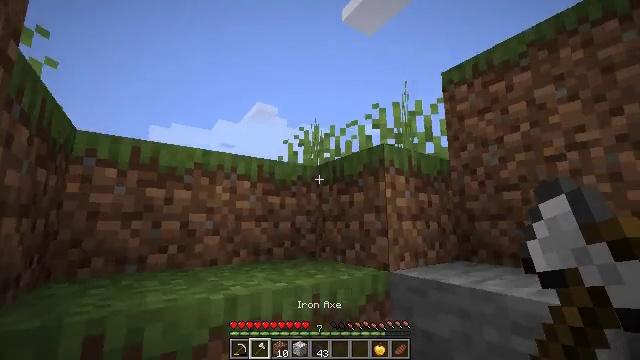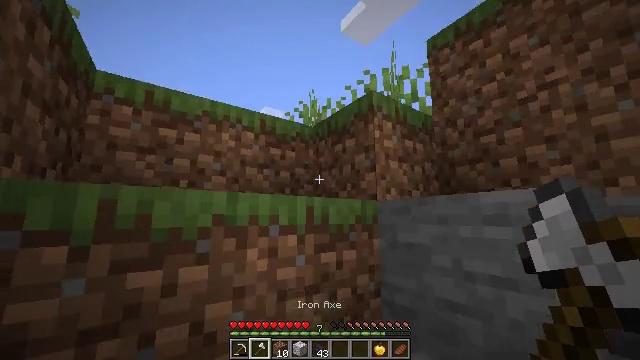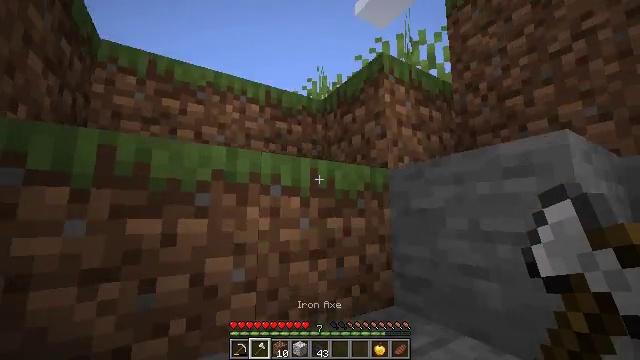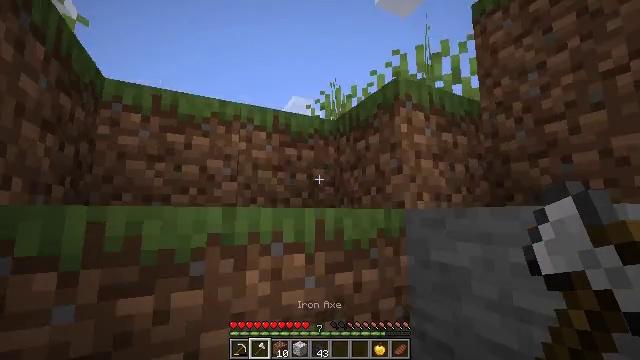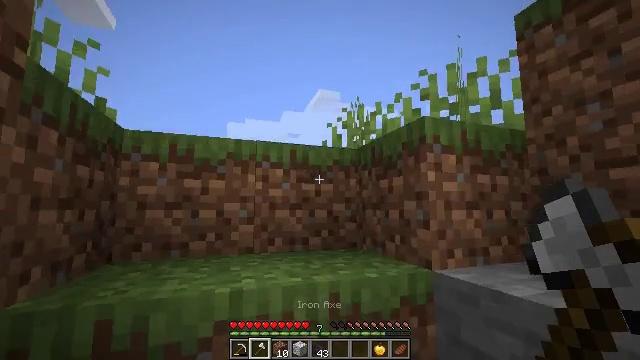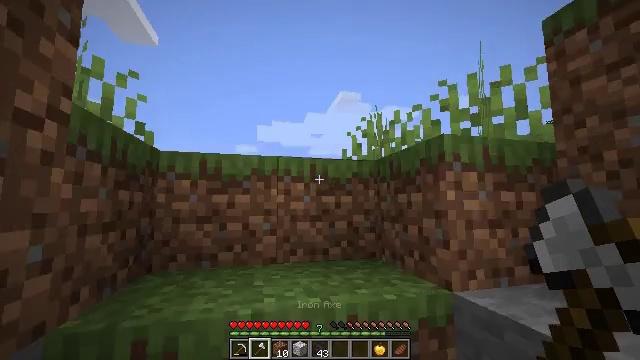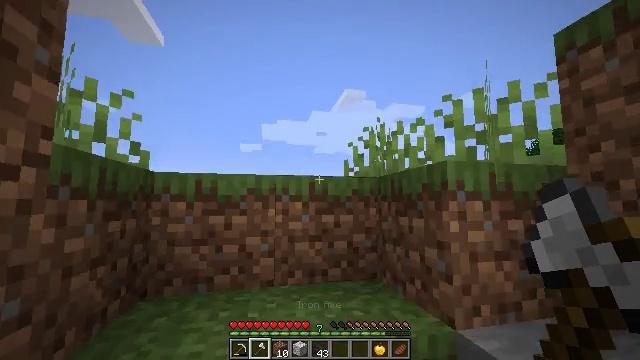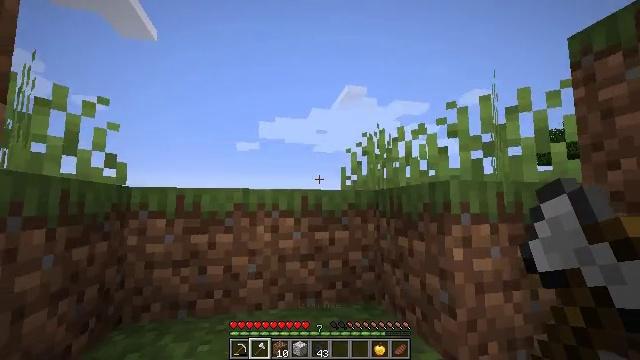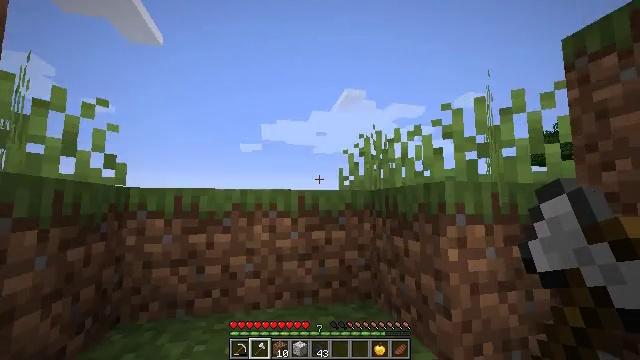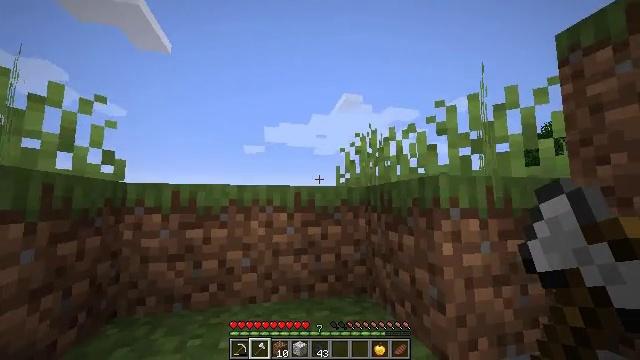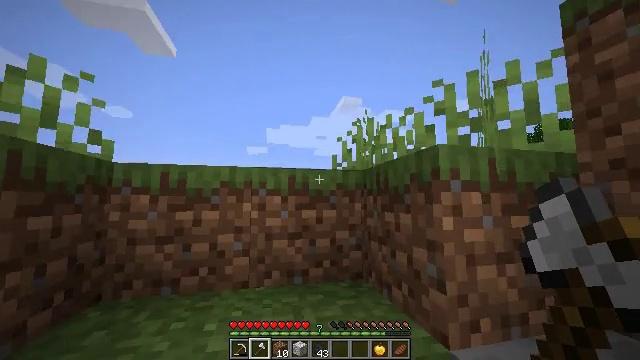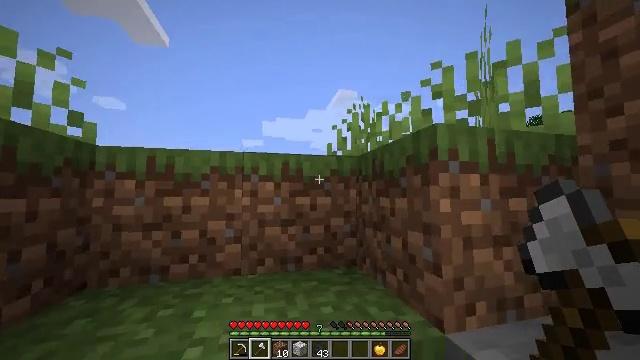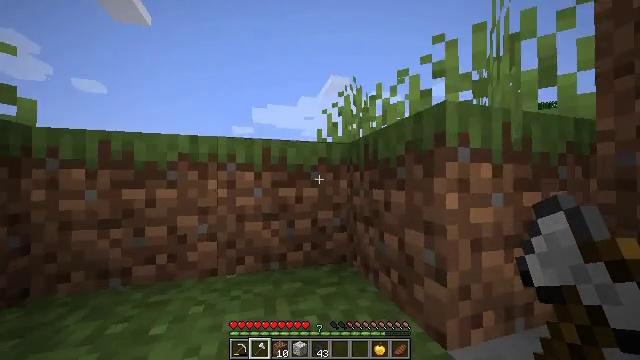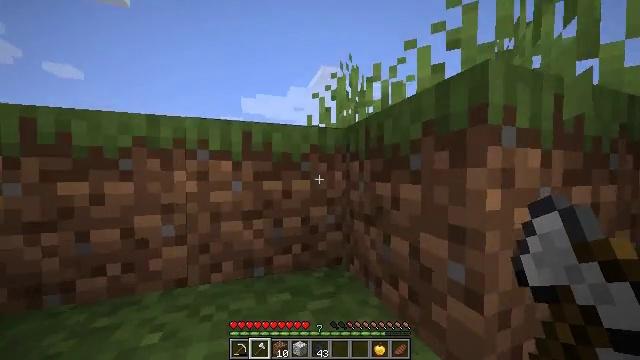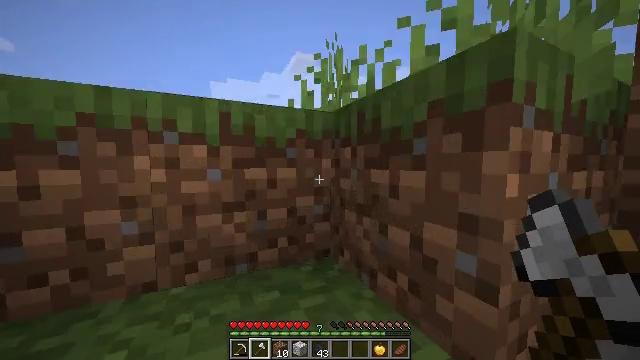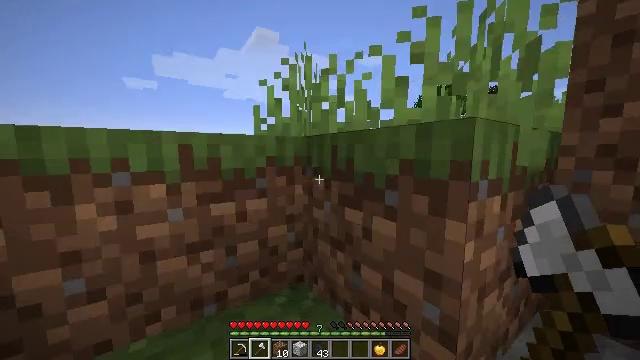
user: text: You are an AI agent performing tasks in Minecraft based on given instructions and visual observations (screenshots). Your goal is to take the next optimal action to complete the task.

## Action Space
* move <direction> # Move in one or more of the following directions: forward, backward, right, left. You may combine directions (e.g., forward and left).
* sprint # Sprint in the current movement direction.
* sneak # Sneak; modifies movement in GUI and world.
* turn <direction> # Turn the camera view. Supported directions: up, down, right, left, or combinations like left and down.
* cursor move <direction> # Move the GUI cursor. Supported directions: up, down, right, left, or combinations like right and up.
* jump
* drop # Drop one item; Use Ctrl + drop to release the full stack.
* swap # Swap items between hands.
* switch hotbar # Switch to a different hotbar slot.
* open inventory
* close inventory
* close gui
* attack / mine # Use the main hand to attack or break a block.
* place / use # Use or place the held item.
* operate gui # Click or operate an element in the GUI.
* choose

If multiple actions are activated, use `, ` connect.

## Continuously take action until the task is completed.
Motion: motion action
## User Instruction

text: Kill the cod.
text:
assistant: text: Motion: move forward, sprint, jump
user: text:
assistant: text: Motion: move forward, sprint, turn left and down, jump
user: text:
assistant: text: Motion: move forward, sprint, turn left, jump
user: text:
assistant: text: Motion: move forward, sprint, turn left and down
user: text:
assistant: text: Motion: move forward, sprint, turn left
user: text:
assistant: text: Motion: move forward, sprint, turn left
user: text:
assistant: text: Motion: move forward, sprint
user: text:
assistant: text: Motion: move forward, sprint, jump
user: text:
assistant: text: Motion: move forward, sprint, jump
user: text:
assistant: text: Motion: move forward, sprint, jump
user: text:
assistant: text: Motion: move forward, sprint, turn right and down
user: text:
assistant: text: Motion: move forward, sprint, turn right and down
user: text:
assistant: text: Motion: move forward and move left, sprint, turn right and down
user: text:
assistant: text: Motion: move forward and move left, sprint, turn right and down
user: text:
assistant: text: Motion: move forward and move left, sprint, turn right and down, jump
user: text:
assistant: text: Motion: move forward and move left, sprint, turn right and down, jump
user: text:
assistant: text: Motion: move forward and move left, sprint, turn right and down, jump
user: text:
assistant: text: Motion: move forward and move left, sprint, turn right and down, jump
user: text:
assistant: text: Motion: move forward and move left, sprint, turn right
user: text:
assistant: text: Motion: move forward and move left, sprint, turn right
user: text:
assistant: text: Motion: move forward and move left, sprint, turn right, jump
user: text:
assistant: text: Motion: move forward and move left, sprint, turn right and up, jump
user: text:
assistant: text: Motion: move forward and move left, sprint, turn right and up, jump
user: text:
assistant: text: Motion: move forward and move left, sprint, turn right and up, jump
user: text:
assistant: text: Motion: move forward and move left, sprint, jump
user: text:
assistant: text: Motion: move left, sprint, turn right
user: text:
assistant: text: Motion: move left, sprint, turn right
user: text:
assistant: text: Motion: move left, sprint, turn right
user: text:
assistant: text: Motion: move left, sprint, turn right and down
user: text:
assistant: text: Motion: move left, sprint, turn right